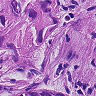
Metastatic tissue present: yes